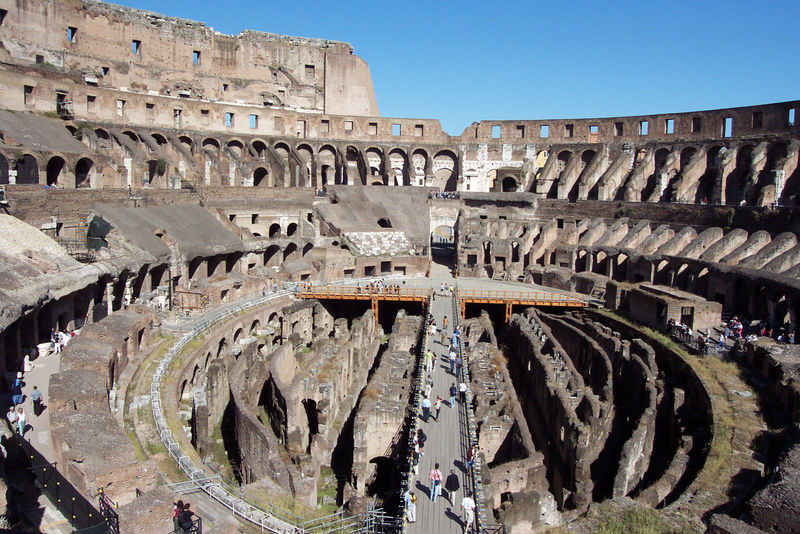
Titel: Kolosseum
Standort: Rom, Kolosseum (EU - I - Latium)
Schlagwörter: himmel, menschen, licht, weg, wege, theater, bogen, italien, passanten, besucher, geländer, arena, ränge, foto, fotografie, gang, ruine, gerüst, antike, moos, arkaden, rom, mauern, tribünen, römisch, gänge, tourismus, touristen, amphitheater, coloseum, kolosseum, collosseum, colosseum, absperrungen, kolloseum